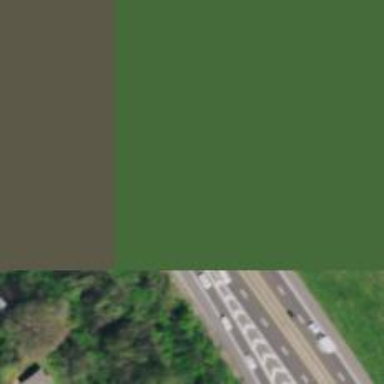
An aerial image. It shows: Motorway junction.